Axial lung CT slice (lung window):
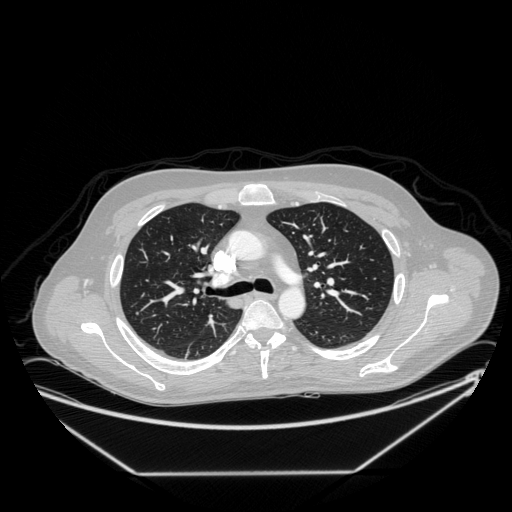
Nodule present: no